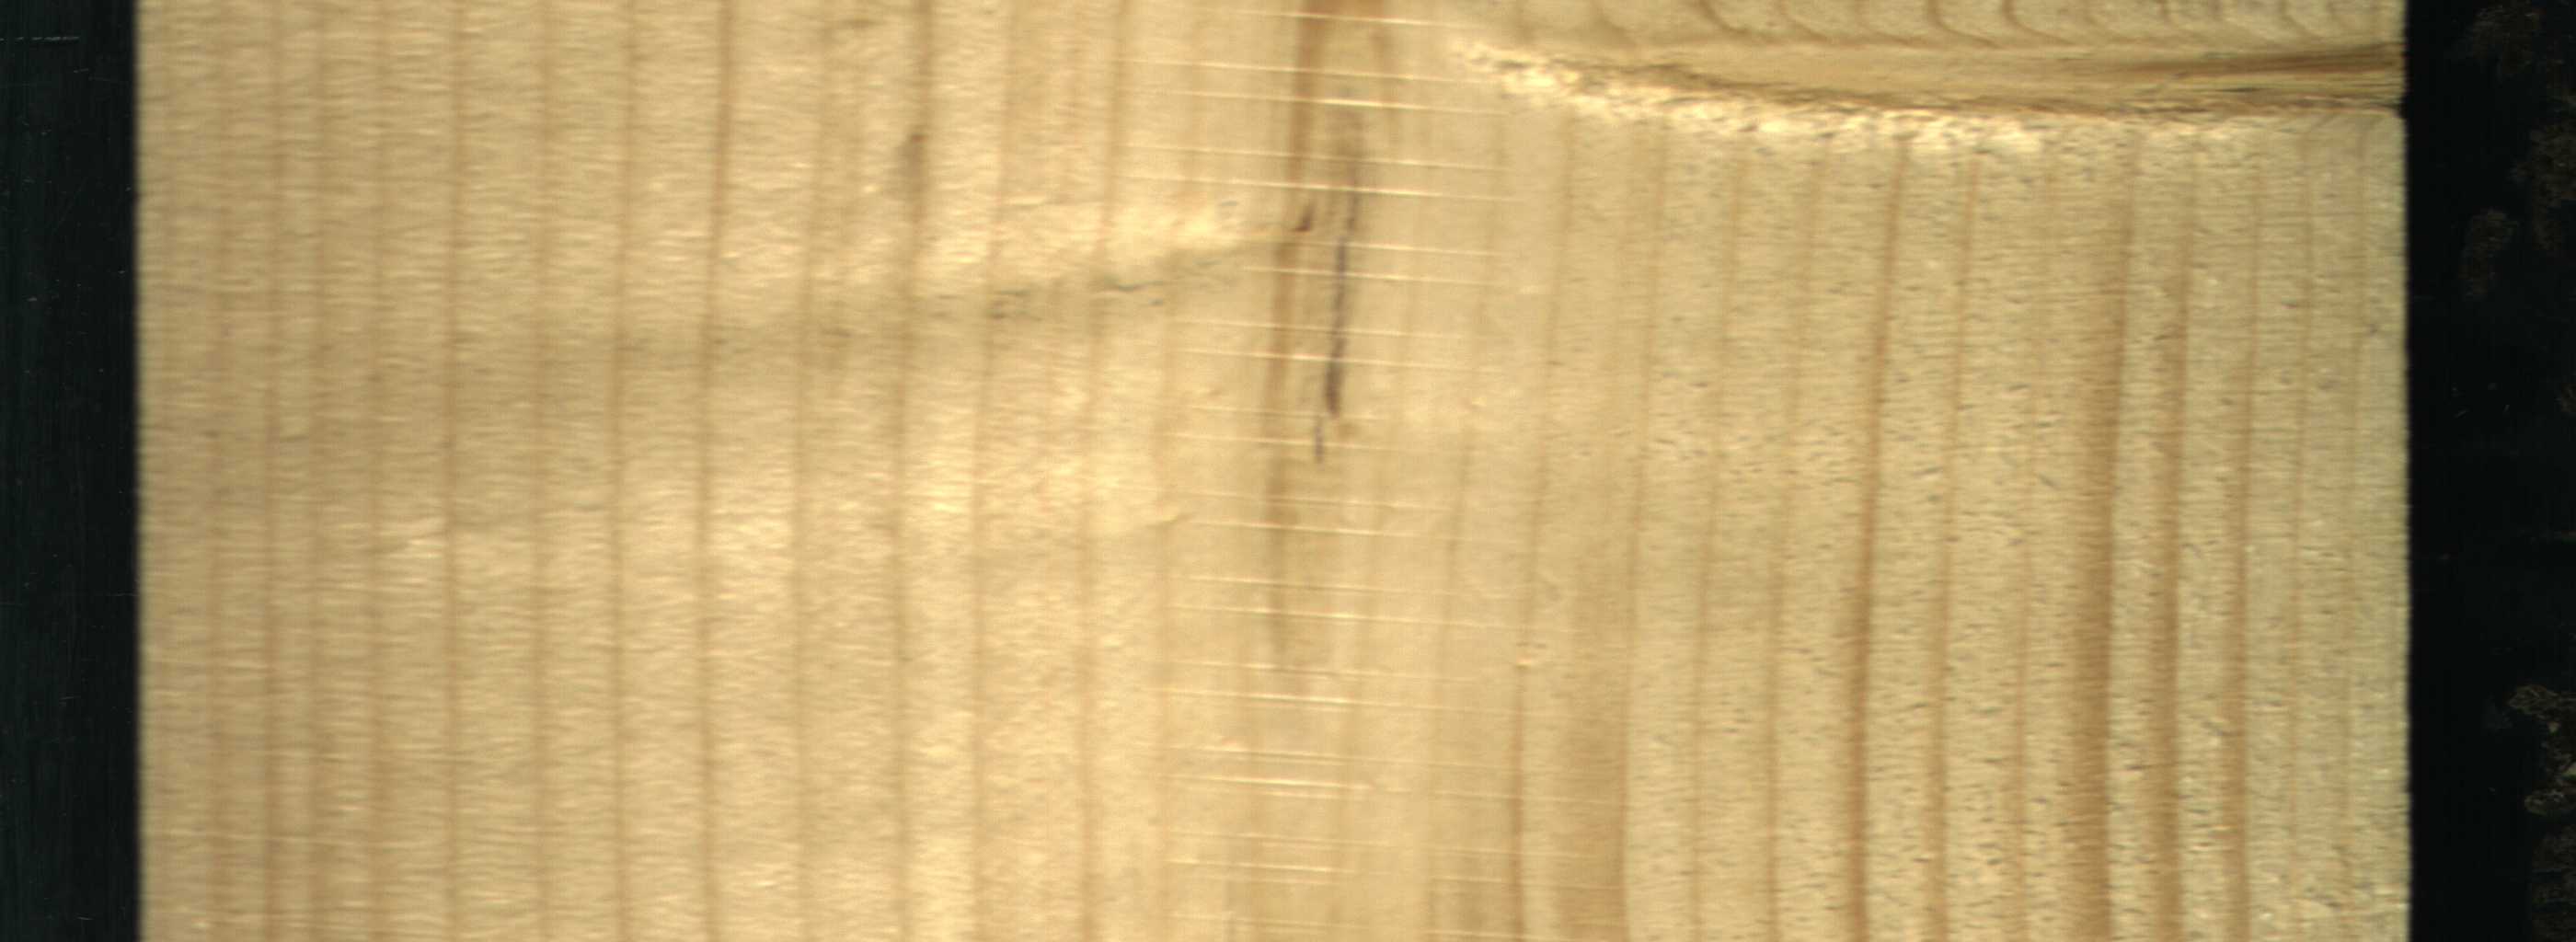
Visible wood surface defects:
Crack
Live_Knot